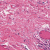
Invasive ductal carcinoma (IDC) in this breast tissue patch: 0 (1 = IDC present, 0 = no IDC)